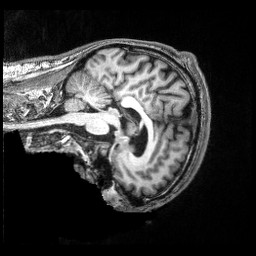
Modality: T1w
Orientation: sagittal
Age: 25
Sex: male
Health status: ill
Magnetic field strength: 3 T
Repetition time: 2.53 s
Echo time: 0.00331 s